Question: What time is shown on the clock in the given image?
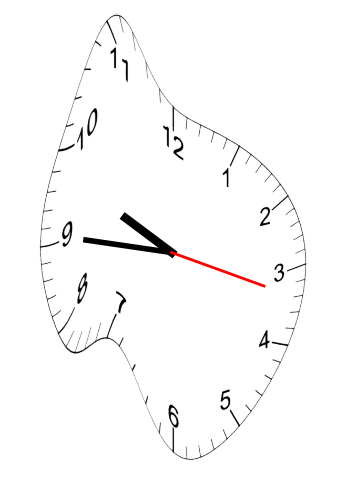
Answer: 09:45:17